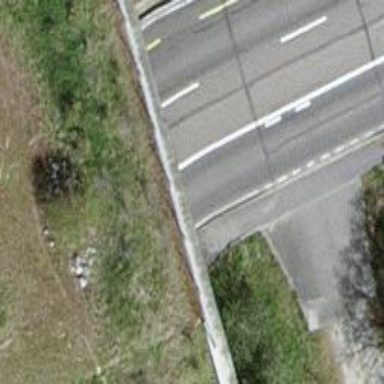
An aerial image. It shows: Primary highway tunnel with designated cycle lane on the left.